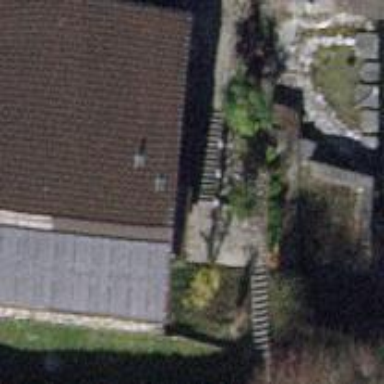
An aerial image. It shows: Simple house.